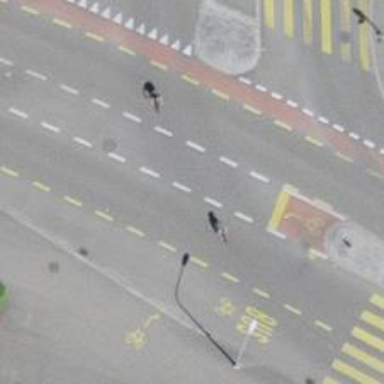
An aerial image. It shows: Road with traffic signals.